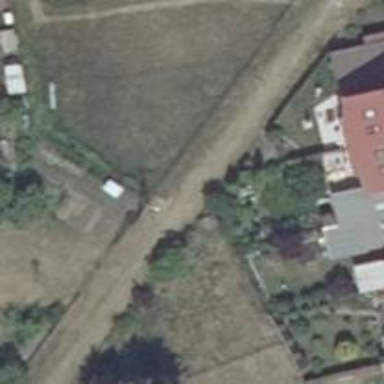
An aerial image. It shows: Path covered in grass.